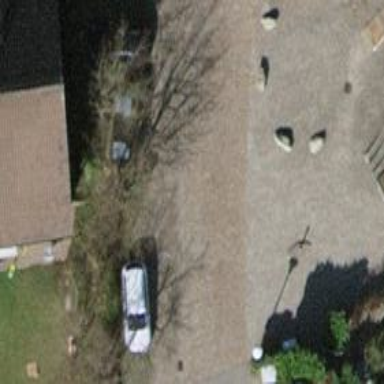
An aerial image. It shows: Residential road with sett surface.